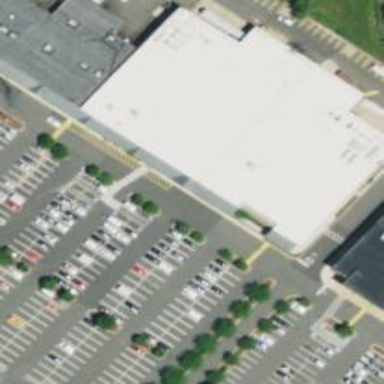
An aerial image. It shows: Supermarket.